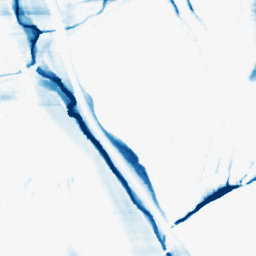
Category: morphological
Decomposition family: morphological_ellipse
Decomposition parameters: operation: closing
width: 5
height: 50
Upsampling method: bilinear
Upsampling parameters: scale: 4
Upsampling scale: 4